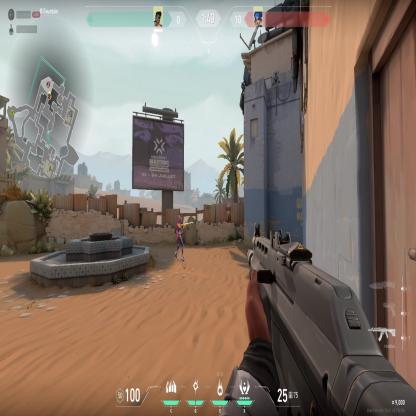
Label: enemy